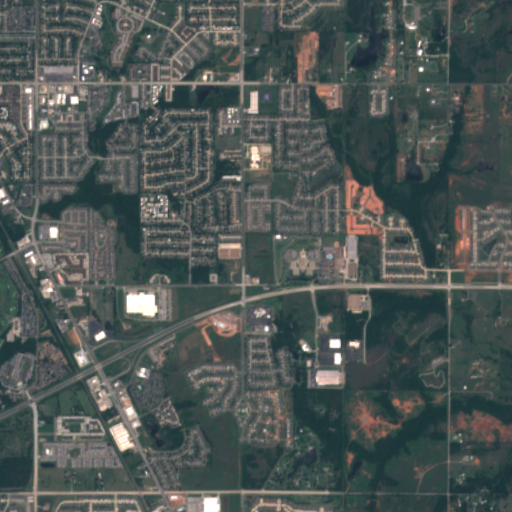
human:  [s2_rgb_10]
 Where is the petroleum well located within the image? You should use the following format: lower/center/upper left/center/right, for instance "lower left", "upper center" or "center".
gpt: The petroleum well is located in the lower left of the image.
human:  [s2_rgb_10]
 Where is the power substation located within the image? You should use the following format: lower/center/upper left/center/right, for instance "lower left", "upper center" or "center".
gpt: The power substation is located in the left of the image.
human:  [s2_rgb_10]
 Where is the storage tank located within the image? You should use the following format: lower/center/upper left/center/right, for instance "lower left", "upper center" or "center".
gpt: The storage tank is located in the lower left of the image.
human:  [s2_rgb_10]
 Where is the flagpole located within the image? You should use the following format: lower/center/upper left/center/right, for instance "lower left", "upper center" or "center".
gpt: The flagpole is located in the center of the image.
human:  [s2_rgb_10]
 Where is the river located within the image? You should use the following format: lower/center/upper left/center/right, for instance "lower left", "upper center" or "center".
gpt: The river is located in the lower left of the image.
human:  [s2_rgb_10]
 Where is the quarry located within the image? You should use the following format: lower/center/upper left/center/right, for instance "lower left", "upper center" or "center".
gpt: There is no quarry in the image.